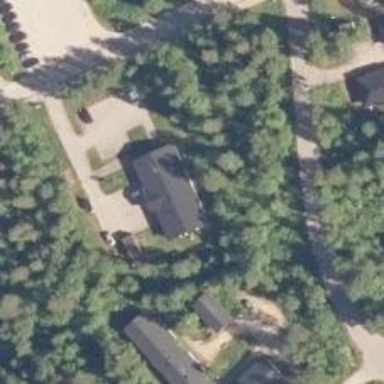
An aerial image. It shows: Veterinary facility.